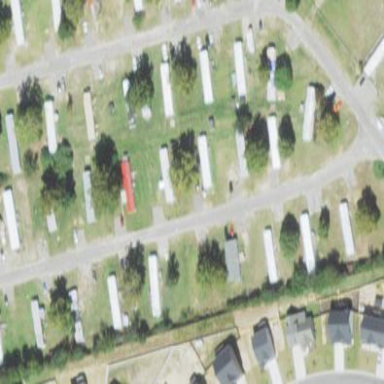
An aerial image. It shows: Mobile residential area.